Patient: sex M, age 47
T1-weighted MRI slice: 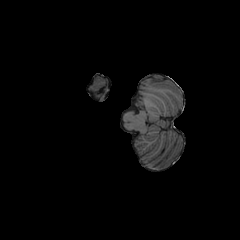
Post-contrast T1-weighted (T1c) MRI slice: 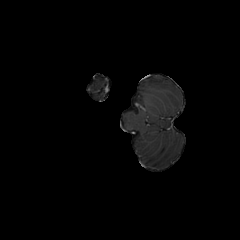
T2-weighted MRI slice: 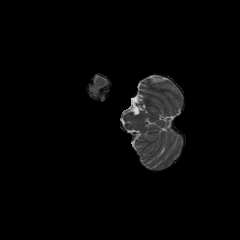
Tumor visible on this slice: no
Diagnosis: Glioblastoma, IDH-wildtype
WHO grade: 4